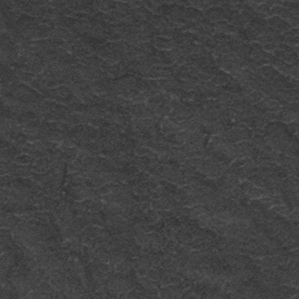
Label: frost